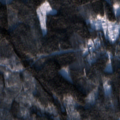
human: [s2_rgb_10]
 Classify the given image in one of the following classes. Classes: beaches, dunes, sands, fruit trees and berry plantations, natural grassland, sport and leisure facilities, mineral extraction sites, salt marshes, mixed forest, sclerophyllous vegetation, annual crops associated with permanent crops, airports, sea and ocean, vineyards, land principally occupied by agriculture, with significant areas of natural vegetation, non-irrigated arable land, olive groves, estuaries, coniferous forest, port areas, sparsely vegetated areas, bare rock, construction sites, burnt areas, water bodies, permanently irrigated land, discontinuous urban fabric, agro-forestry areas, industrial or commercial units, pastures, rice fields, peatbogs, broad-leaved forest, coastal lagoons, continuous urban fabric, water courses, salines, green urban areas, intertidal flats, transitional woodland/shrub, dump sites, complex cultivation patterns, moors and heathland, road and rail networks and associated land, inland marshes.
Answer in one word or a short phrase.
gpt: broad-leaved forest, coniferous forest, mixed forest